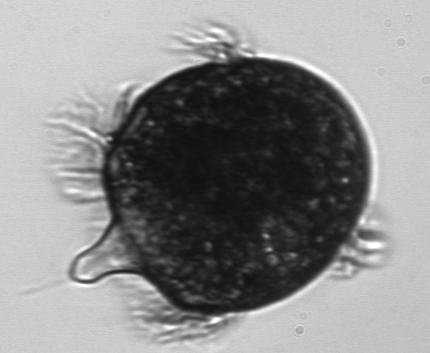
Label: Didinium